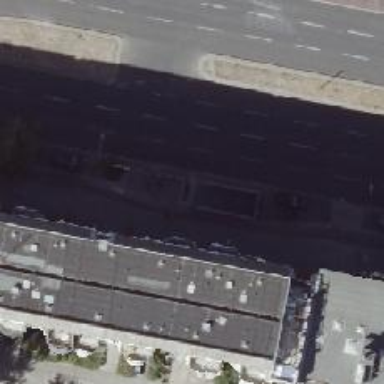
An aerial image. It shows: Subway entrance for public transport.